Aerial crown-view tile of a tropical tree (Barro Colorado Island, Panama), acquired 20240813:
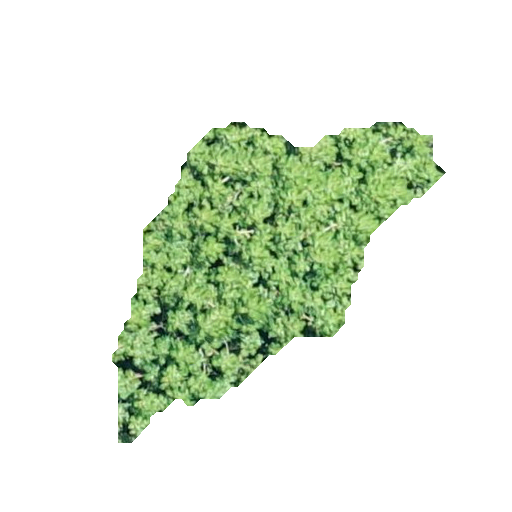
Species: Guarea guidonia
GBIF accepted scientific name: Guarea guidonia
Crown area: 85.88 m²